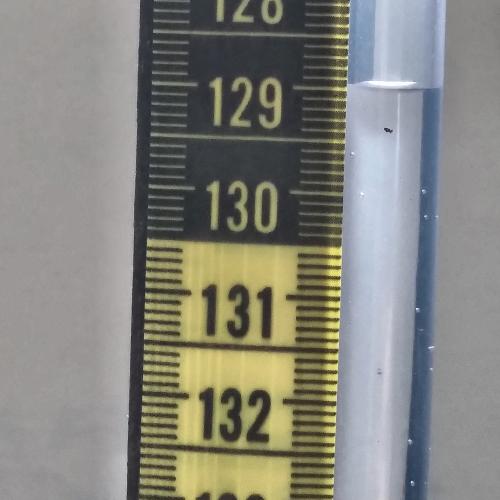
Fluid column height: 129.0 cm